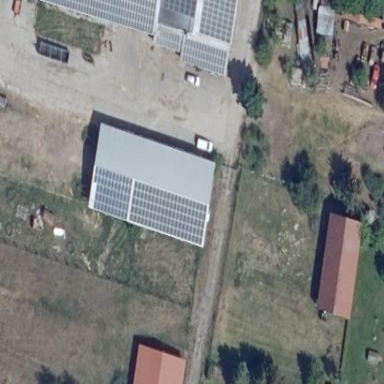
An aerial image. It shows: Grey building with gabled roof featuring solar photovoltaic panels installed along the orientation. The small solar panel installation generates electricity.